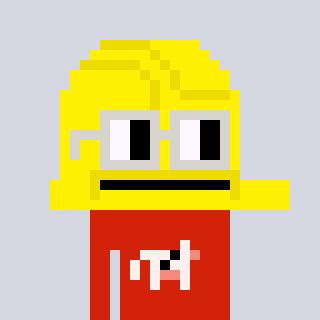
a pixel art character with square light gray glasses, a construction helmet-shaped head and a red-colored body on a cool background